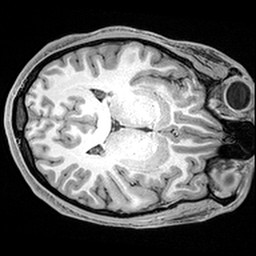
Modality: T1w
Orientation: axial
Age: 20
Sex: male
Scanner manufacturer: siemens
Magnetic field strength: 3 T
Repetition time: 2.4 s
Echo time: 0.0022 s